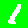
Digit: 1